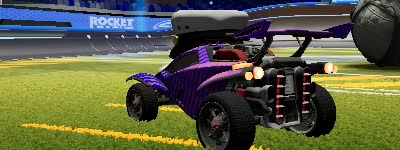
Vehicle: octane